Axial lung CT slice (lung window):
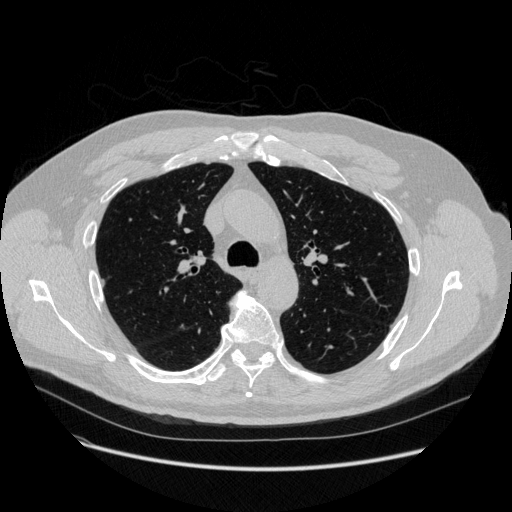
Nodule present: yes
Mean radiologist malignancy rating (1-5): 2.5